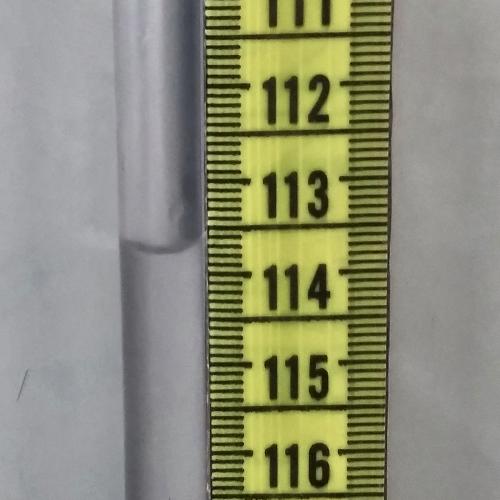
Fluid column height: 113.7 cm